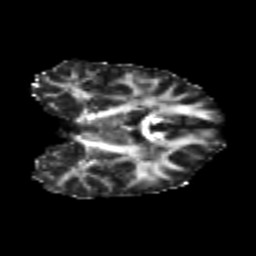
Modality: FA
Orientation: coronal
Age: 20
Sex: female
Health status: healthy
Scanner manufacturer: philips
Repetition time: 7.384 s
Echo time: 0.08599 s